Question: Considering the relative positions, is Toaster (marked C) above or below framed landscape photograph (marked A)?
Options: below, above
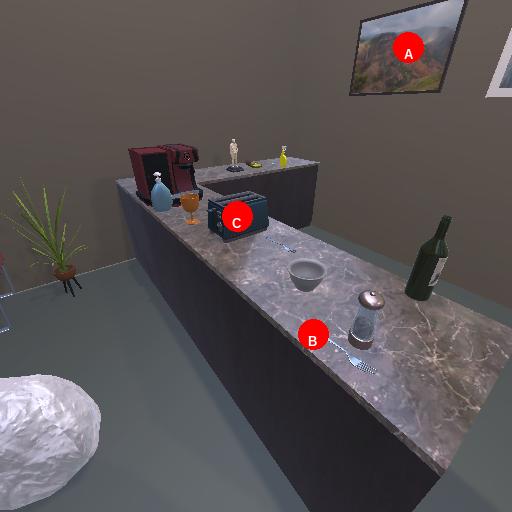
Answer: below